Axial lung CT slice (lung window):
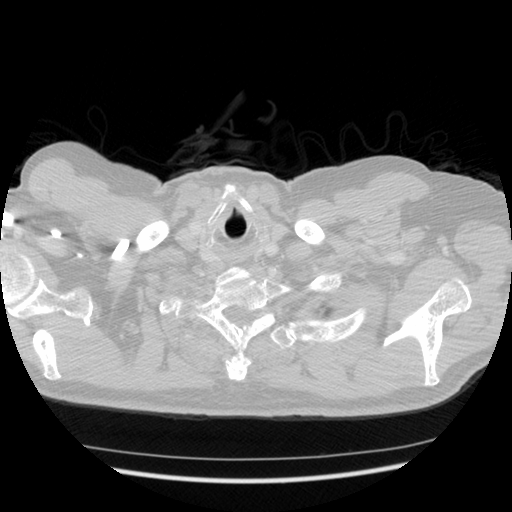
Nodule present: no